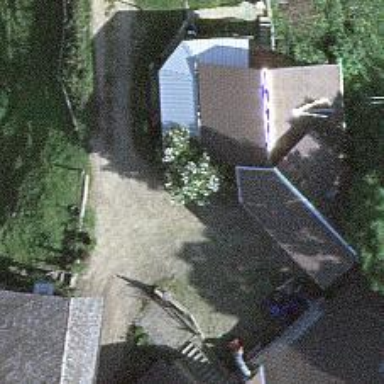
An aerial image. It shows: Farm shop.